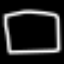
Label: square